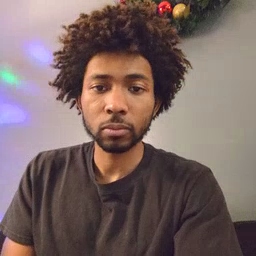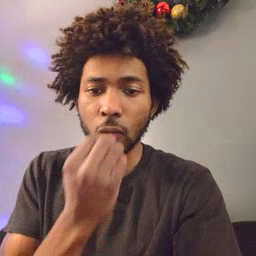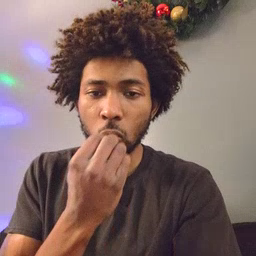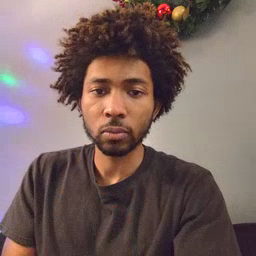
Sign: food